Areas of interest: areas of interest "Soccer Field"
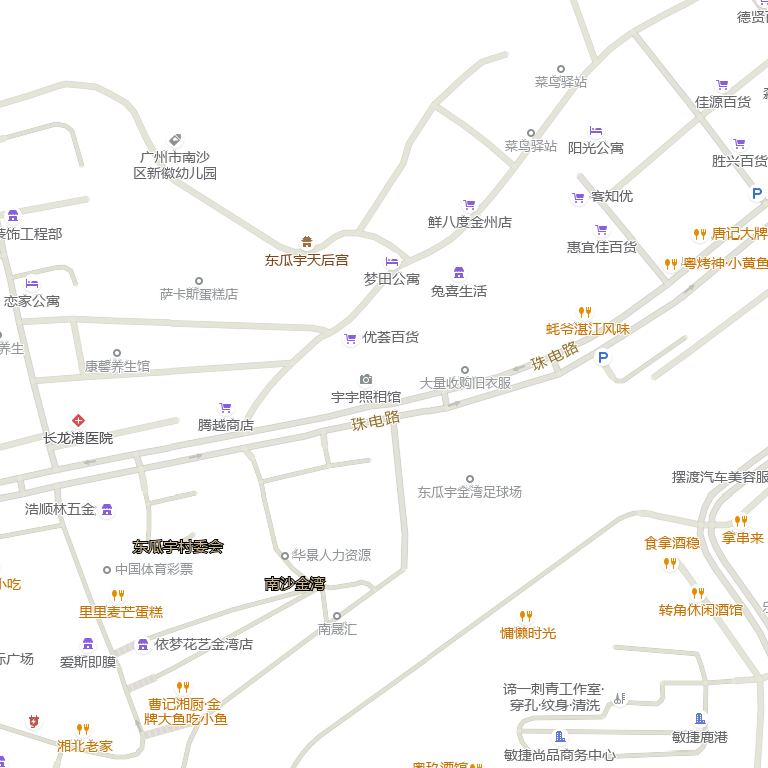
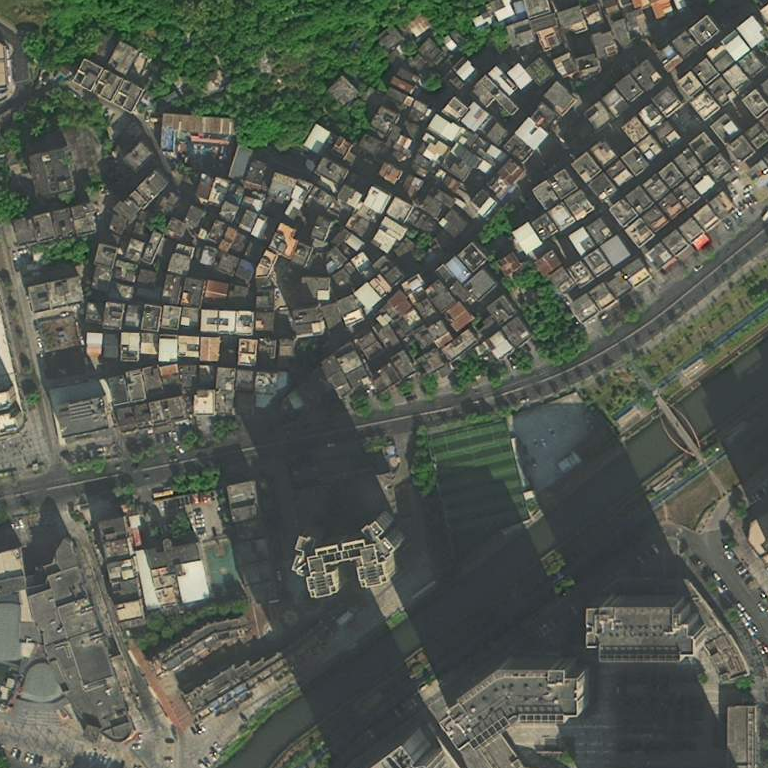